Field crop: maize
Growth stage: 2
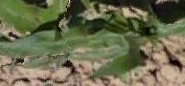
Species: maize